Question: I want to retrieve result set which conditions the value of 'uid' is bigger than '10000', and they are all vchar() type;
Result's like this :

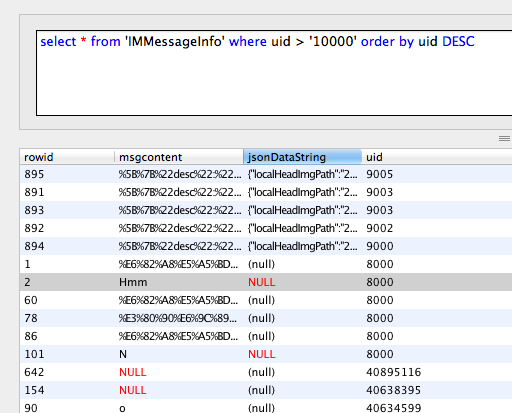
Answer: In Python I ran:
'''
SELECT * FROM tab WHERE rowid > 9
'''
And it worked fine try changing it from a literal (the " ' ") to an int.
To set your varchar(s) to int you can cast it so you don't change your table at all, using:
'''
CAST(uid AS INT)
'''
you can also (as @laalto mentioned) compare two strings with the >/< sign, so for that just I believe you can cast the number as a string (but I do believe it most be done with the CAST statement, not just the quotes) Note I could be wrong about this though as I have never used either I just cast the ID as an INT.
If you are interested in the CAST command, you can read more <URL>.
and of course the official documentation <URL>
'''
SELECT * FROM 'IMMessageInfo' WHERE CAST(uid as INT) > 10000 ORDER BY uid DESC
'''
(full code is as follows (It is python 2.7.6; so it may look a little different from what you are using :) )
'''
import sqlite3
conn = sqlite3.connect('database.db')
c = conn.cursor()
c.execute('''CREATE TABLE IF NOT EXISTS tab (rowid int, data text)''')
c.execute("INSERT INTO tab (rowid, data) VALUES (10, 'MynameisMike')")
conn.commit()
c.execute("SELECT * FROM tab WHERE rowid > 9")
print(c.fetchone())
'''